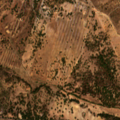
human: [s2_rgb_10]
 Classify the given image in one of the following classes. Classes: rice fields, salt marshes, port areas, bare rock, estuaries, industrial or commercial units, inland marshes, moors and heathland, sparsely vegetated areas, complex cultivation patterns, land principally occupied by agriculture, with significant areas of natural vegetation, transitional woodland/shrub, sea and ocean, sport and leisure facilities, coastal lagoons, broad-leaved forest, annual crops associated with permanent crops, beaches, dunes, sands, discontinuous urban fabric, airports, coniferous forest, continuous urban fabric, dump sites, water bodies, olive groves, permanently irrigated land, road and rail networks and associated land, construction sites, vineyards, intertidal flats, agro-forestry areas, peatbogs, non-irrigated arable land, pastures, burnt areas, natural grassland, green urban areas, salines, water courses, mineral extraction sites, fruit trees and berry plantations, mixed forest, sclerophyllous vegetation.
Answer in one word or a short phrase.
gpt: non-irrigated arable land, broad-leaved forest, transitional woodland/shrub